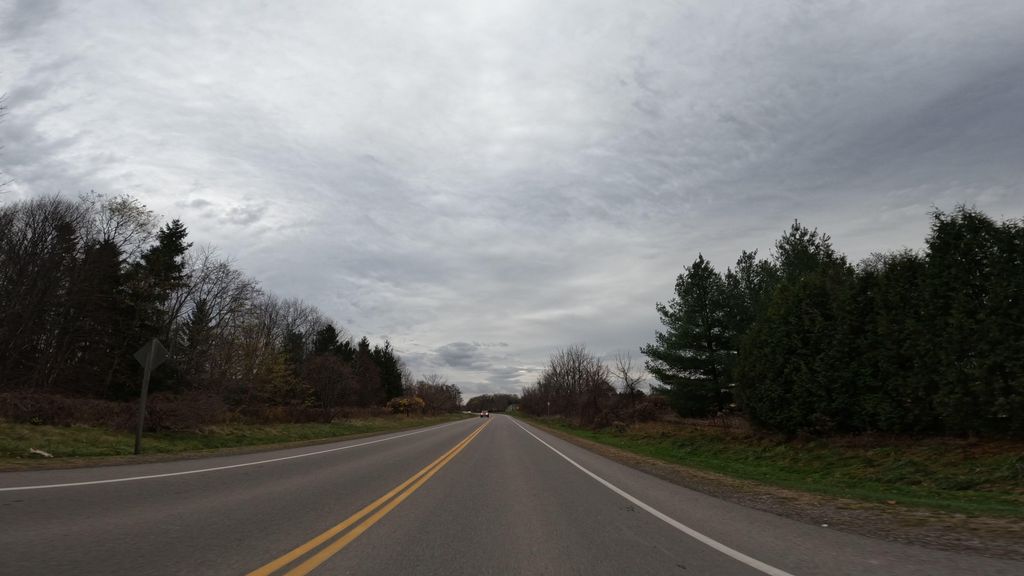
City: hamilton